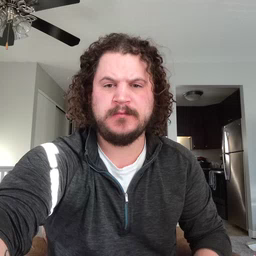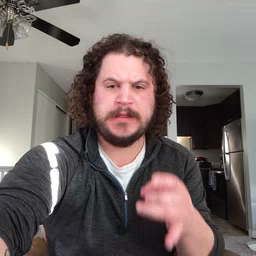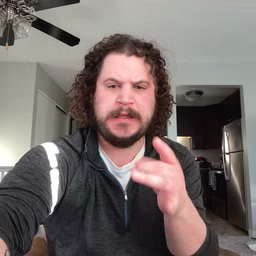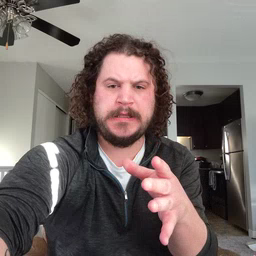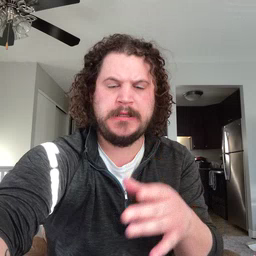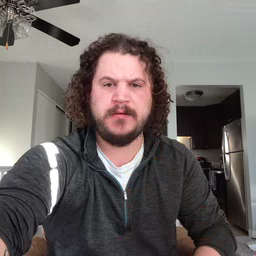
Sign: hate